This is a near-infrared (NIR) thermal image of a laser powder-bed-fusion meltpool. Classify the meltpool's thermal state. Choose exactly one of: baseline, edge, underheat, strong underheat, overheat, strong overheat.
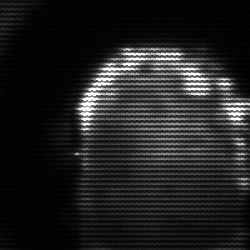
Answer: baseline